Interaction volume radius: 10 \u00c5
Interaction volume height: 10 \u00c5
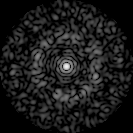
Disorder parameter: 0.8569